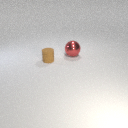
small brown rubber cylinder in front of large red metal sphere